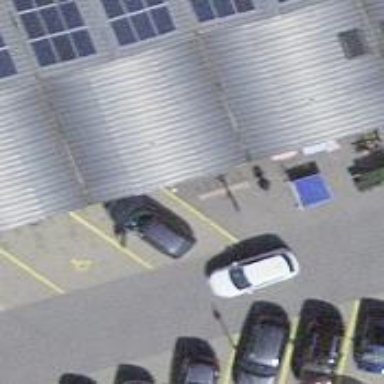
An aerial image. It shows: Supermarket.